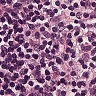
Metastatic tissue present: no